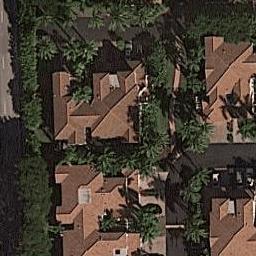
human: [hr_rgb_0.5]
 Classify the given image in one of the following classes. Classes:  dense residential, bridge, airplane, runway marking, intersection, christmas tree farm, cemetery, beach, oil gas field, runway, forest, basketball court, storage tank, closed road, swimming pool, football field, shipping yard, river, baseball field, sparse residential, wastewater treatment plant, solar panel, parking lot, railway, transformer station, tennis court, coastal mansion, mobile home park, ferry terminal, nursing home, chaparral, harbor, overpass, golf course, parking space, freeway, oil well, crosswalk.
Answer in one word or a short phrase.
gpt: coastal mansion